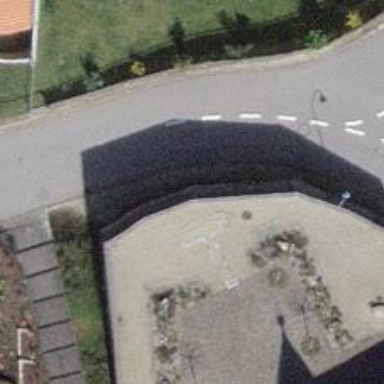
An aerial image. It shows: Concrete retaining wall.